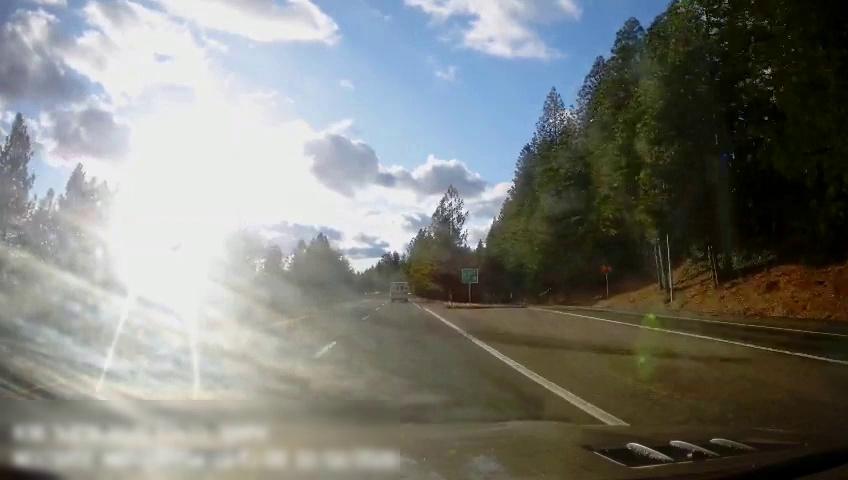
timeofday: Day
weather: Sunny
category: Drivable Space
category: Vehicles | Van
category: Lanes | Alternate Lane
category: Lanes | Current Lane
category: Lanes | Current Lane
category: Lanes | Alternate Lane
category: Lanes | Alternate Lane
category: Traffic | Signs